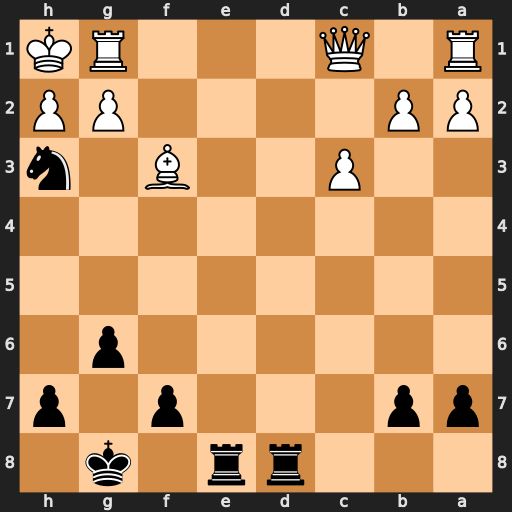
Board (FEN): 3rr1k1/pp3p1p/6p1/8/8/2P2B1n/PP4PP/R1Q3RK
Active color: b
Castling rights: -
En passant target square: -
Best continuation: Nf2#